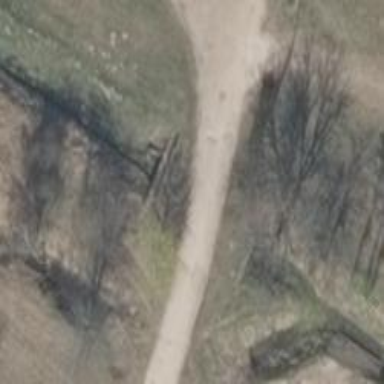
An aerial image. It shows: Track on compacted bridge with grade 3 tracktype.